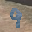
Label: 9